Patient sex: M
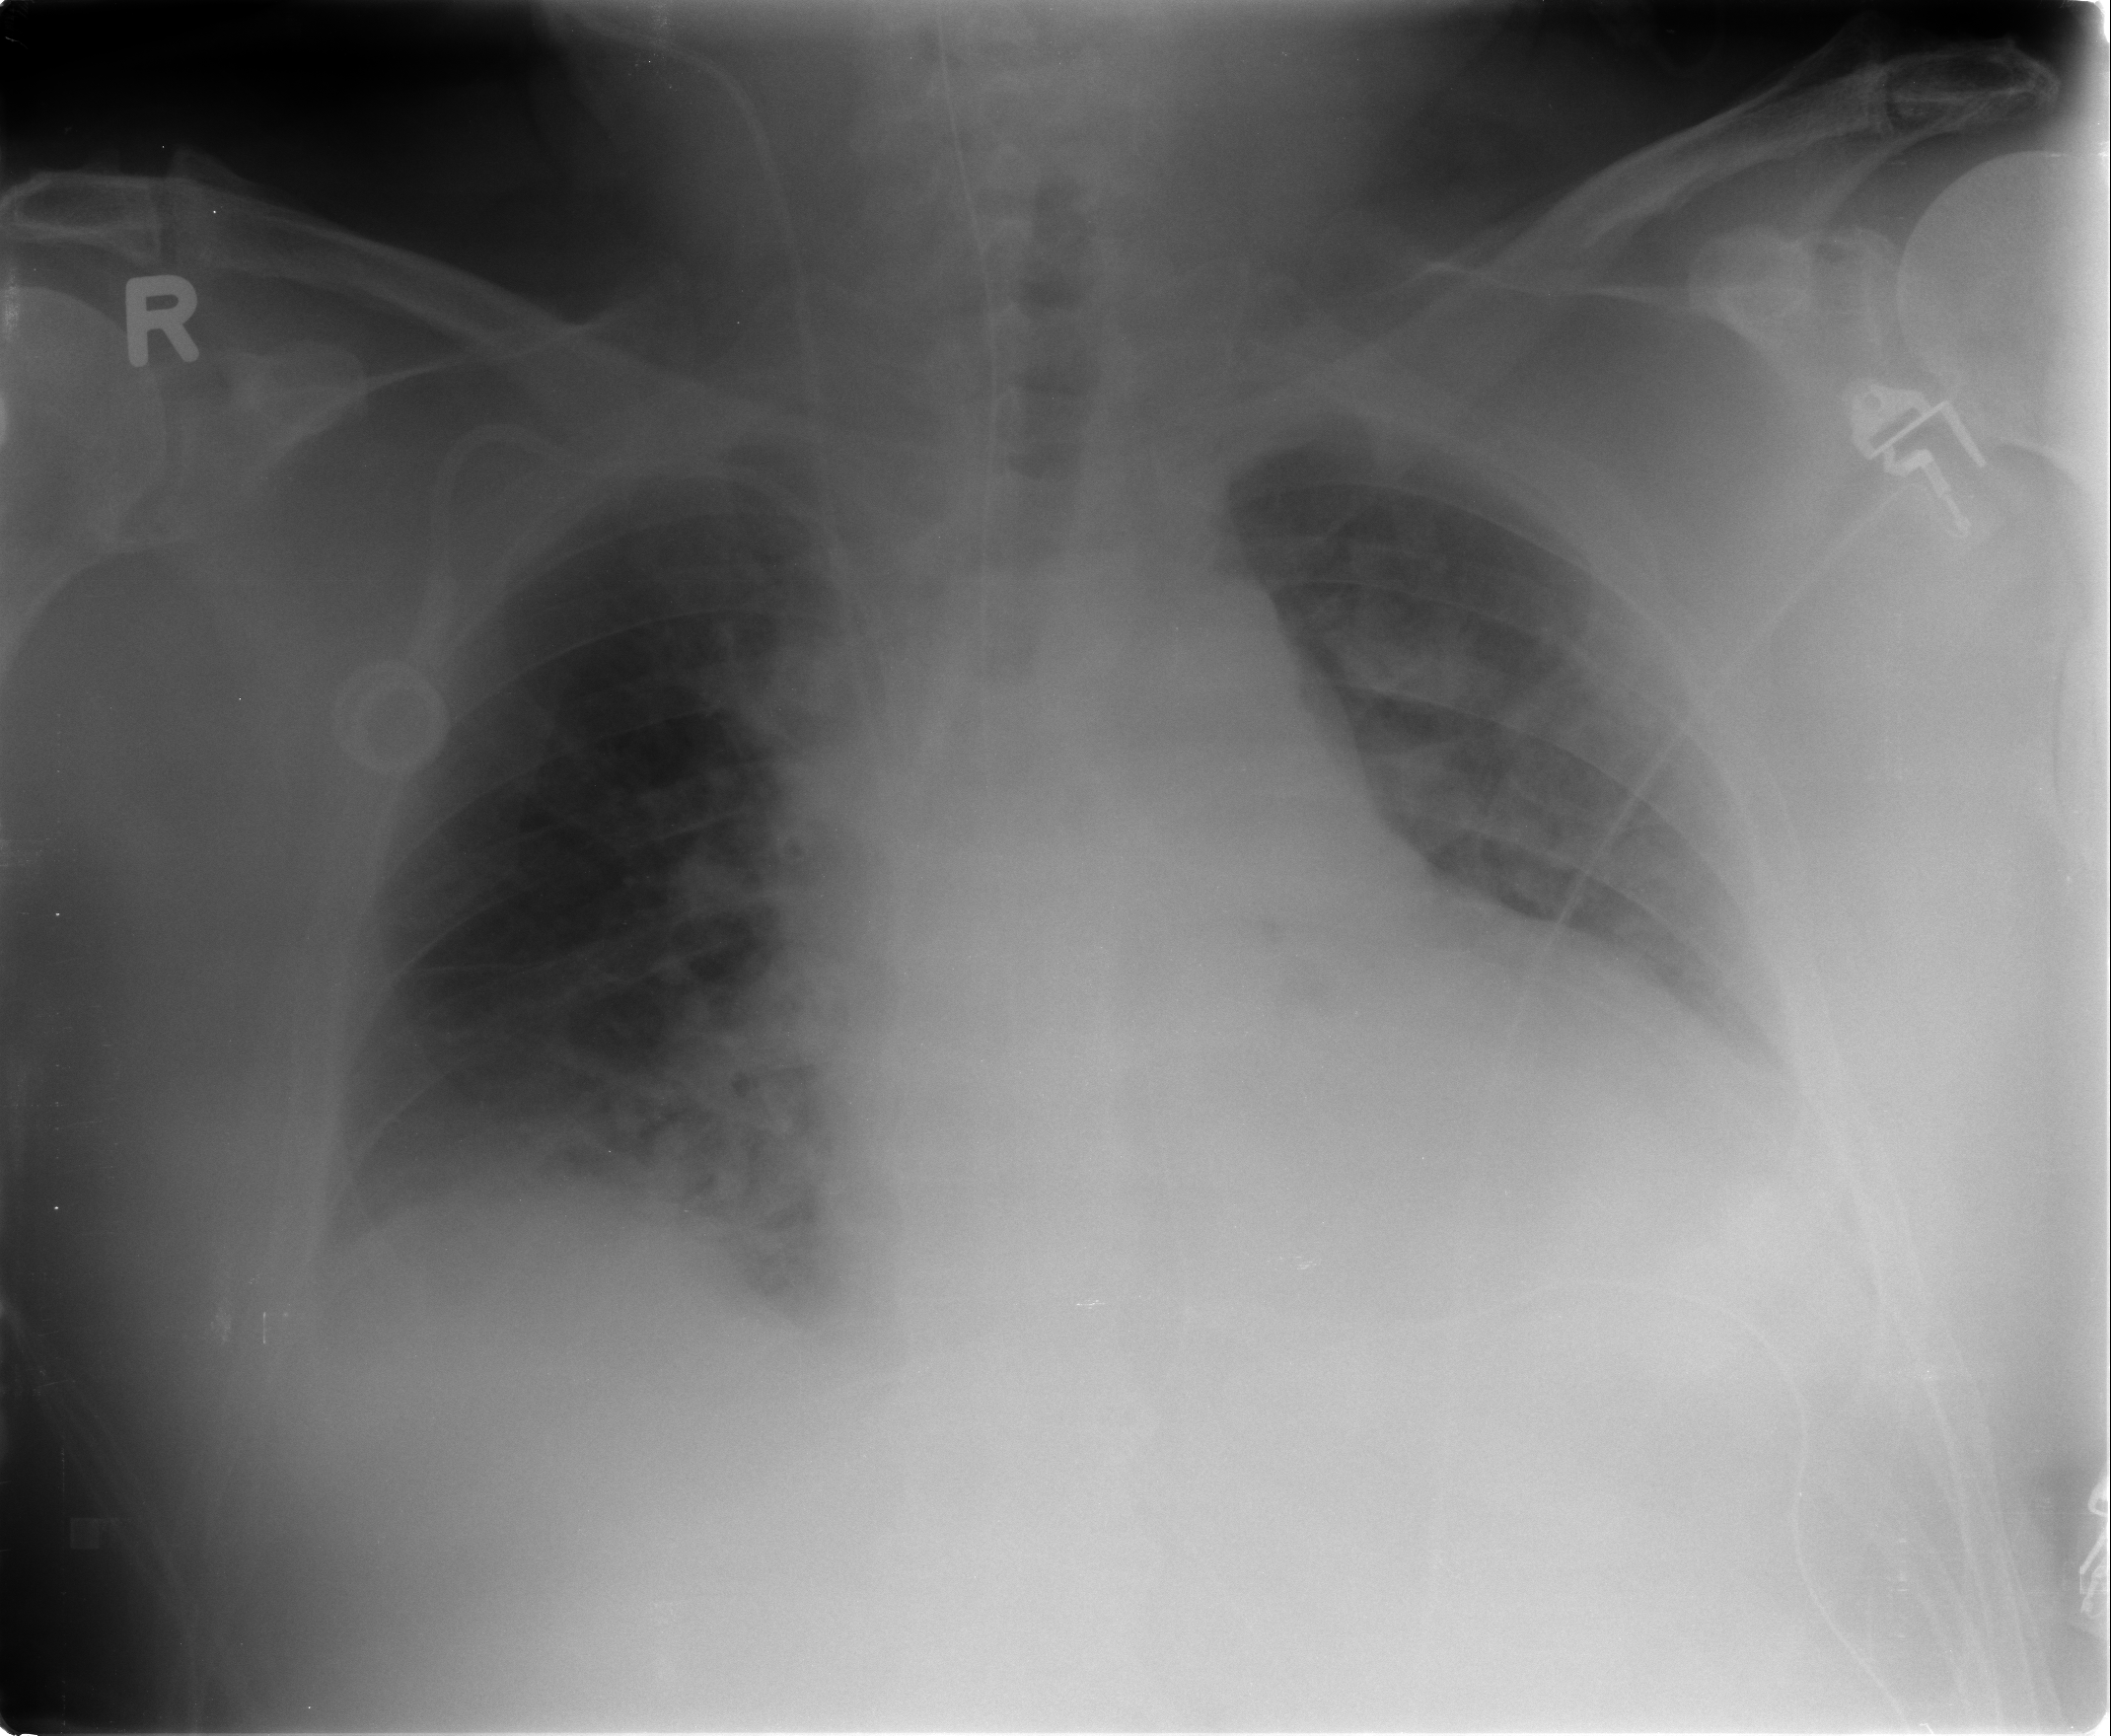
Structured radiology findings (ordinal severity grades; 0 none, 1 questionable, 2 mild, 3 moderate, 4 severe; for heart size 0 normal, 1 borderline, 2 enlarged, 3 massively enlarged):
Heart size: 2
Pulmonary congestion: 2
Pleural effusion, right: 1
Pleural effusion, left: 1
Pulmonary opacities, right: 0
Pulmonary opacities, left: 1
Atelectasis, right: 2
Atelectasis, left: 2